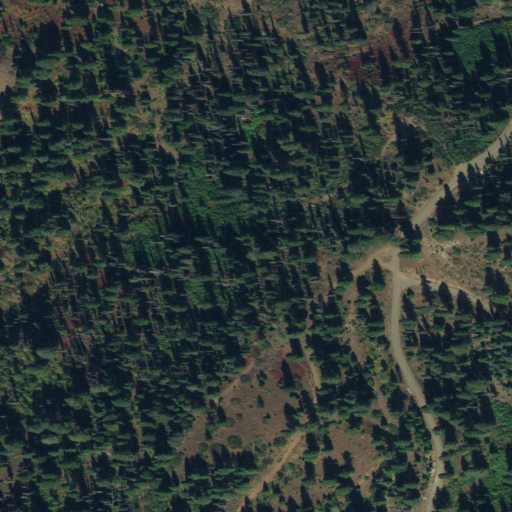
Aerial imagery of gap in Idaho named Mica Saddle containing evergreen forest and shrub